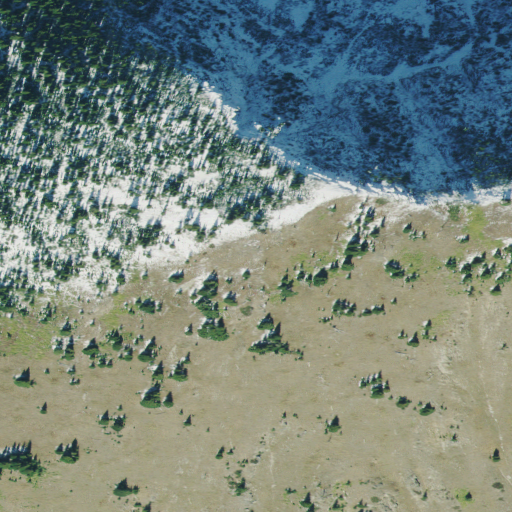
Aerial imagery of mountain in Idaho named Gold Crown Peak containing shrub and evergreen forest